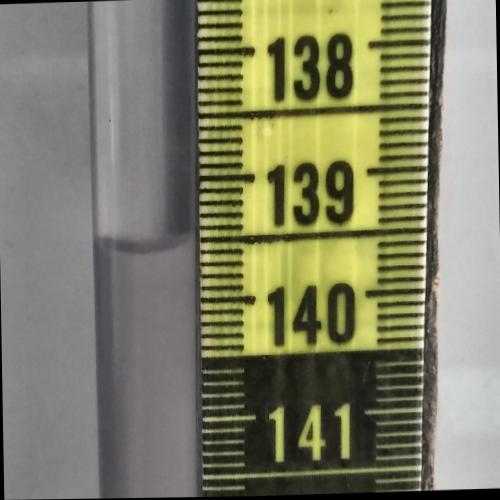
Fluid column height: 139.6 cm